Aerial crown-view tile of a tropical tree (Barro Colorado Island, Panama), acquired 20241014:
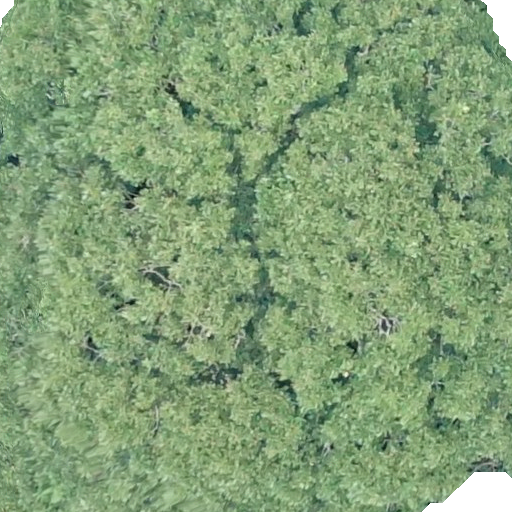
Species: Dipteryx oleifera
GBIF accepted scientific name: Dipteryx oleifera
Crown area: 571.001 m²